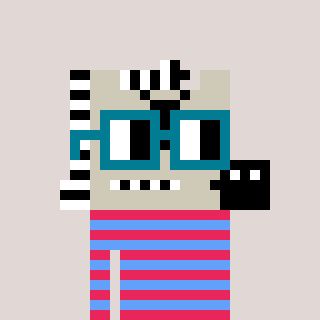
a pixel art character with square dark green glasses, a zebra-shaped head and a blue-colored body on a warm background